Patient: sex F, age 26
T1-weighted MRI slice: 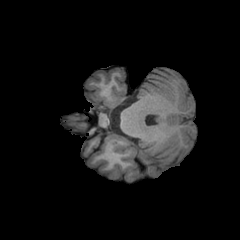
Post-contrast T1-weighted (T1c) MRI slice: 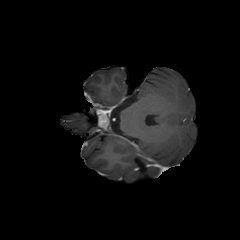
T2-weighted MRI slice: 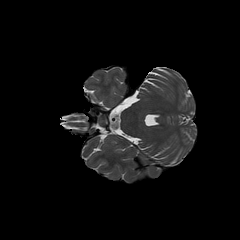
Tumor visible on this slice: no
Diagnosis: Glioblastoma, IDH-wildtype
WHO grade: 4